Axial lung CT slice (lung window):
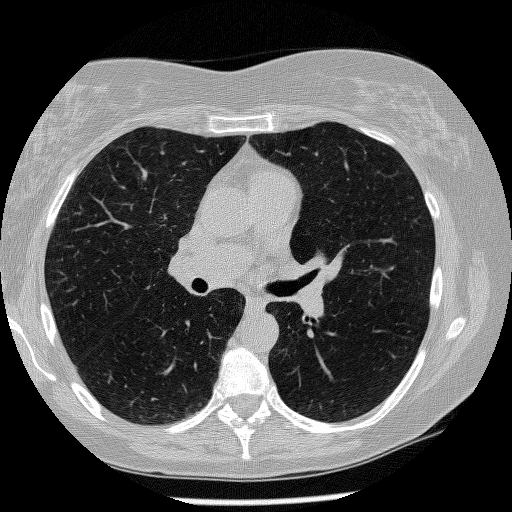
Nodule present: no